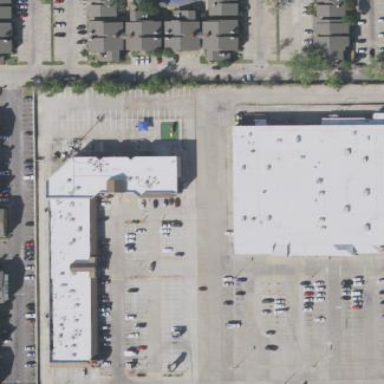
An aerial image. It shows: Gym building located within fitness center on leisure land.